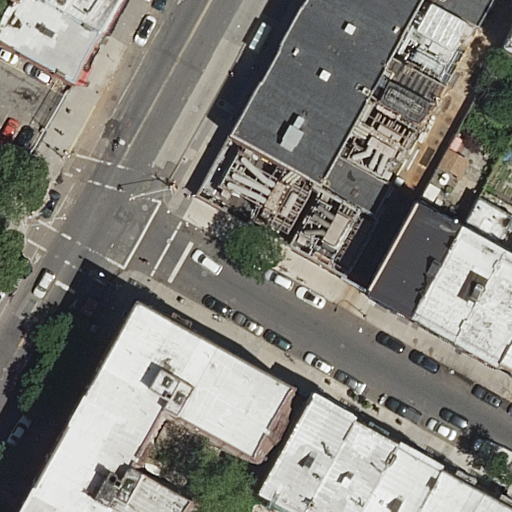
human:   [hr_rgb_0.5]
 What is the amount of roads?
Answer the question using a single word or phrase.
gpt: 4

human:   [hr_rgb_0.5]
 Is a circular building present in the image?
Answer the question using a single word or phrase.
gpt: no

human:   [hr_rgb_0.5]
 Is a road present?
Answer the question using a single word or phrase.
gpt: yes

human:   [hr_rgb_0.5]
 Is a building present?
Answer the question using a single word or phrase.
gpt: yes

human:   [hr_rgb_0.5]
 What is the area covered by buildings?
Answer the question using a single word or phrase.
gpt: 3632m2

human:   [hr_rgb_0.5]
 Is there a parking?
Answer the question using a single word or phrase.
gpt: yes

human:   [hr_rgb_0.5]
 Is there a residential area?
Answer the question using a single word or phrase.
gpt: yes

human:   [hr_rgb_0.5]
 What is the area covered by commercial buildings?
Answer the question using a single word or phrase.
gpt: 0m2

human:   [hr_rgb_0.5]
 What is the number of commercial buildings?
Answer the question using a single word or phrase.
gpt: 0

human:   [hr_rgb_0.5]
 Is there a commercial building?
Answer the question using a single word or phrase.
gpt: no

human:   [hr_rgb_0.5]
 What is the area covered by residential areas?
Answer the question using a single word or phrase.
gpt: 194m2

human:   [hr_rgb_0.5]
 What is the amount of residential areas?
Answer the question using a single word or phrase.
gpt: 1

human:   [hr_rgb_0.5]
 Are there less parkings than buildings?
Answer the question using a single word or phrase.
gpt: yes

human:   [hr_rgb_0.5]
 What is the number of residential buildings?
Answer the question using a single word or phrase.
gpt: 16

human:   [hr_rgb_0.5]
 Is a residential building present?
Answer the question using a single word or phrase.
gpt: yes

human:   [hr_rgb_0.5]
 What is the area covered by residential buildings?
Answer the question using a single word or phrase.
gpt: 3632m2

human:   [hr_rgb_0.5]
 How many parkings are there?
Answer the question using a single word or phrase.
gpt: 1

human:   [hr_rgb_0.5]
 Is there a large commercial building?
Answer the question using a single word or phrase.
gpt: no

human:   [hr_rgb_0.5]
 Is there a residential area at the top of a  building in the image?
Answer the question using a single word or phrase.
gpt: yes

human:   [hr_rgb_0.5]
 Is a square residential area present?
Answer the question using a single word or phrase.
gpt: no

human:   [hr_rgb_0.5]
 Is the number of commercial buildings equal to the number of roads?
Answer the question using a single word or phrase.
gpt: no

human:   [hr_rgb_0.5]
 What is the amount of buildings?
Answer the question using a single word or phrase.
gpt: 16

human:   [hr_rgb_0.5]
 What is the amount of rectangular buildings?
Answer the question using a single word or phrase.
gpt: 14

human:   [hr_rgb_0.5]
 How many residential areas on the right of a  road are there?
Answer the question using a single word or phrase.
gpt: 0

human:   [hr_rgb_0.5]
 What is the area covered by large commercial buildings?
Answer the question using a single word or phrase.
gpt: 0m2

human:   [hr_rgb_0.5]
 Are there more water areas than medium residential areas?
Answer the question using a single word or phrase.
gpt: no

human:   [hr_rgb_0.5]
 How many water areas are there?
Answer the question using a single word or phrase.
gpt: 0

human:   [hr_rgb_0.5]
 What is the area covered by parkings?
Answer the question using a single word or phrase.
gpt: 163m2

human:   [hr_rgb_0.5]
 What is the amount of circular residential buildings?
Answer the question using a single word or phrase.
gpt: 0

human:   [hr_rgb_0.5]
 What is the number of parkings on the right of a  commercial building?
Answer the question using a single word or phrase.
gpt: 0

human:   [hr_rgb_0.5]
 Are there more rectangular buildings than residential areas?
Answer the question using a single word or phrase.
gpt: yes

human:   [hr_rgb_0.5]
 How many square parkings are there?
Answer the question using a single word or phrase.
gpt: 0

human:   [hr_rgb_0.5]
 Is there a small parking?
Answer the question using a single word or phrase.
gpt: no

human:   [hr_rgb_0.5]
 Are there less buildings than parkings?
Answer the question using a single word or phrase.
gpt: no

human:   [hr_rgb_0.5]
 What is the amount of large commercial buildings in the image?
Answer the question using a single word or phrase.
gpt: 0

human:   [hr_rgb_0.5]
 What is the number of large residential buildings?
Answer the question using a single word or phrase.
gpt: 2

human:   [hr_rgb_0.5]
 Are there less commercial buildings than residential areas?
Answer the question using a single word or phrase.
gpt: yes

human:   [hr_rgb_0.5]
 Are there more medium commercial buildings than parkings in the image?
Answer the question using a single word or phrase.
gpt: no

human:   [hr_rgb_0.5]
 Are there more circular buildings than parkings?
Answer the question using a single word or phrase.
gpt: no

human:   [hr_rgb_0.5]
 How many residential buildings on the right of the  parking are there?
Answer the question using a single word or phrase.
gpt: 14

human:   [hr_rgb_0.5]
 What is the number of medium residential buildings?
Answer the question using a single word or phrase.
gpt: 8

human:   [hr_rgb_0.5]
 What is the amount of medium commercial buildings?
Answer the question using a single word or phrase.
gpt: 0

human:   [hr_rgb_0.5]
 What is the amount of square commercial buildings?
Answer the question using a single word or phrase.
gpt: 0

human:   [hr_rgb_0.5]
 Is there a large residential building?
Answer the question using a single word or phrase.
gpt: yes

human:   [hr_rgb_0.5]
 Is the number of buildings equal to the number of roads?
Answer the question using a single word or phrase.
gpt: no

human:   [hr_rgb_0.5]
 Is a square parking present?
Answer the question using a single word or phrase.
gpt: no

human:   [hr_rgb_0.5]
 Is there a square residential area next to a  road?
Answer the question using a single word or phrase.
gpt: no

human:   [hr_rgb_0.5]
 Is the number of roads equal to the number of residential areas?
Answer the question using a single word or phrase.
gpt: no

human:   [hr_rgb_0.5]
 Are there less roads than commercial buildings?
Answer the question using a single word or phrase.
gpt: no

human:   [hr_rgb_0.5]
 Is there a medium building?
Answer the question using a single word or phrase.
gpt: yes

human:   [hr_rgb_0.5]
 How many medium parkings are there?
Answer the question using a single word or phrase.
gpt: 1

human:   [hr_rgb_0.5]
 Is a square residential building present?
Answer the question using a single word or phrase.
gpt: no

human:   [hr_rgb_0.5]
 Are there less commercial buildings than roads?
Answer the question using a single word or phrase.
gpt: yes

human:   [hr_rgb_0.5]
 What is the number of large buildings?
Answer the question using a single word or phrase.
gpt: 2

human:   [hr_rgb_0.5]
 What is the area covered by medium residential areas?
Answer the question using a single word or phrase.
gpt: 194m2

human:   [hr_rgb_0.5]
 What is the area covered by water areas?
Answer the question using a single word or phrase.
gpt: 0m2

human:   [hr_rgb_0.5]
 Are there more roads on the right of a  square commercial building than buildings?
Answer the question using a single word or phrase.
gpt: no

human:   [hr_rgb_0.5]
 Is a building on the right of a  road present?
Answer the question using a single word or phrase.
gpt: yes

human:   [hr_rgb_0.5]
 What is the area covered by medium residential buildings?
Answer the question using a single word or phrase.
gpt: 1493m2

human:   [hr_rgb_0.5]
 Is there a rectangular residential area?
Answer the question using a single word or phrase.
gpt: yes

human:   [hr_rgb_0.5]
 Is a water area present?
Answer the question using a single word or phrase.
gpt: no

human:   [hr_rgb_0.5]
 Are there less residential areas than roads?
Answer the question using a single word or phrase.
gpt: yes

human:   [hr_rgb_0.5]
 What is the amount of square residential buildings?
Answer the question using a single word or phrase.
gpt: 0

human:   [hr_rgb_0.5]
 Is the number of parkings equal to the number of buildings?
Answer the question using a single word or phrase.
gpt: no